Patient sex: F
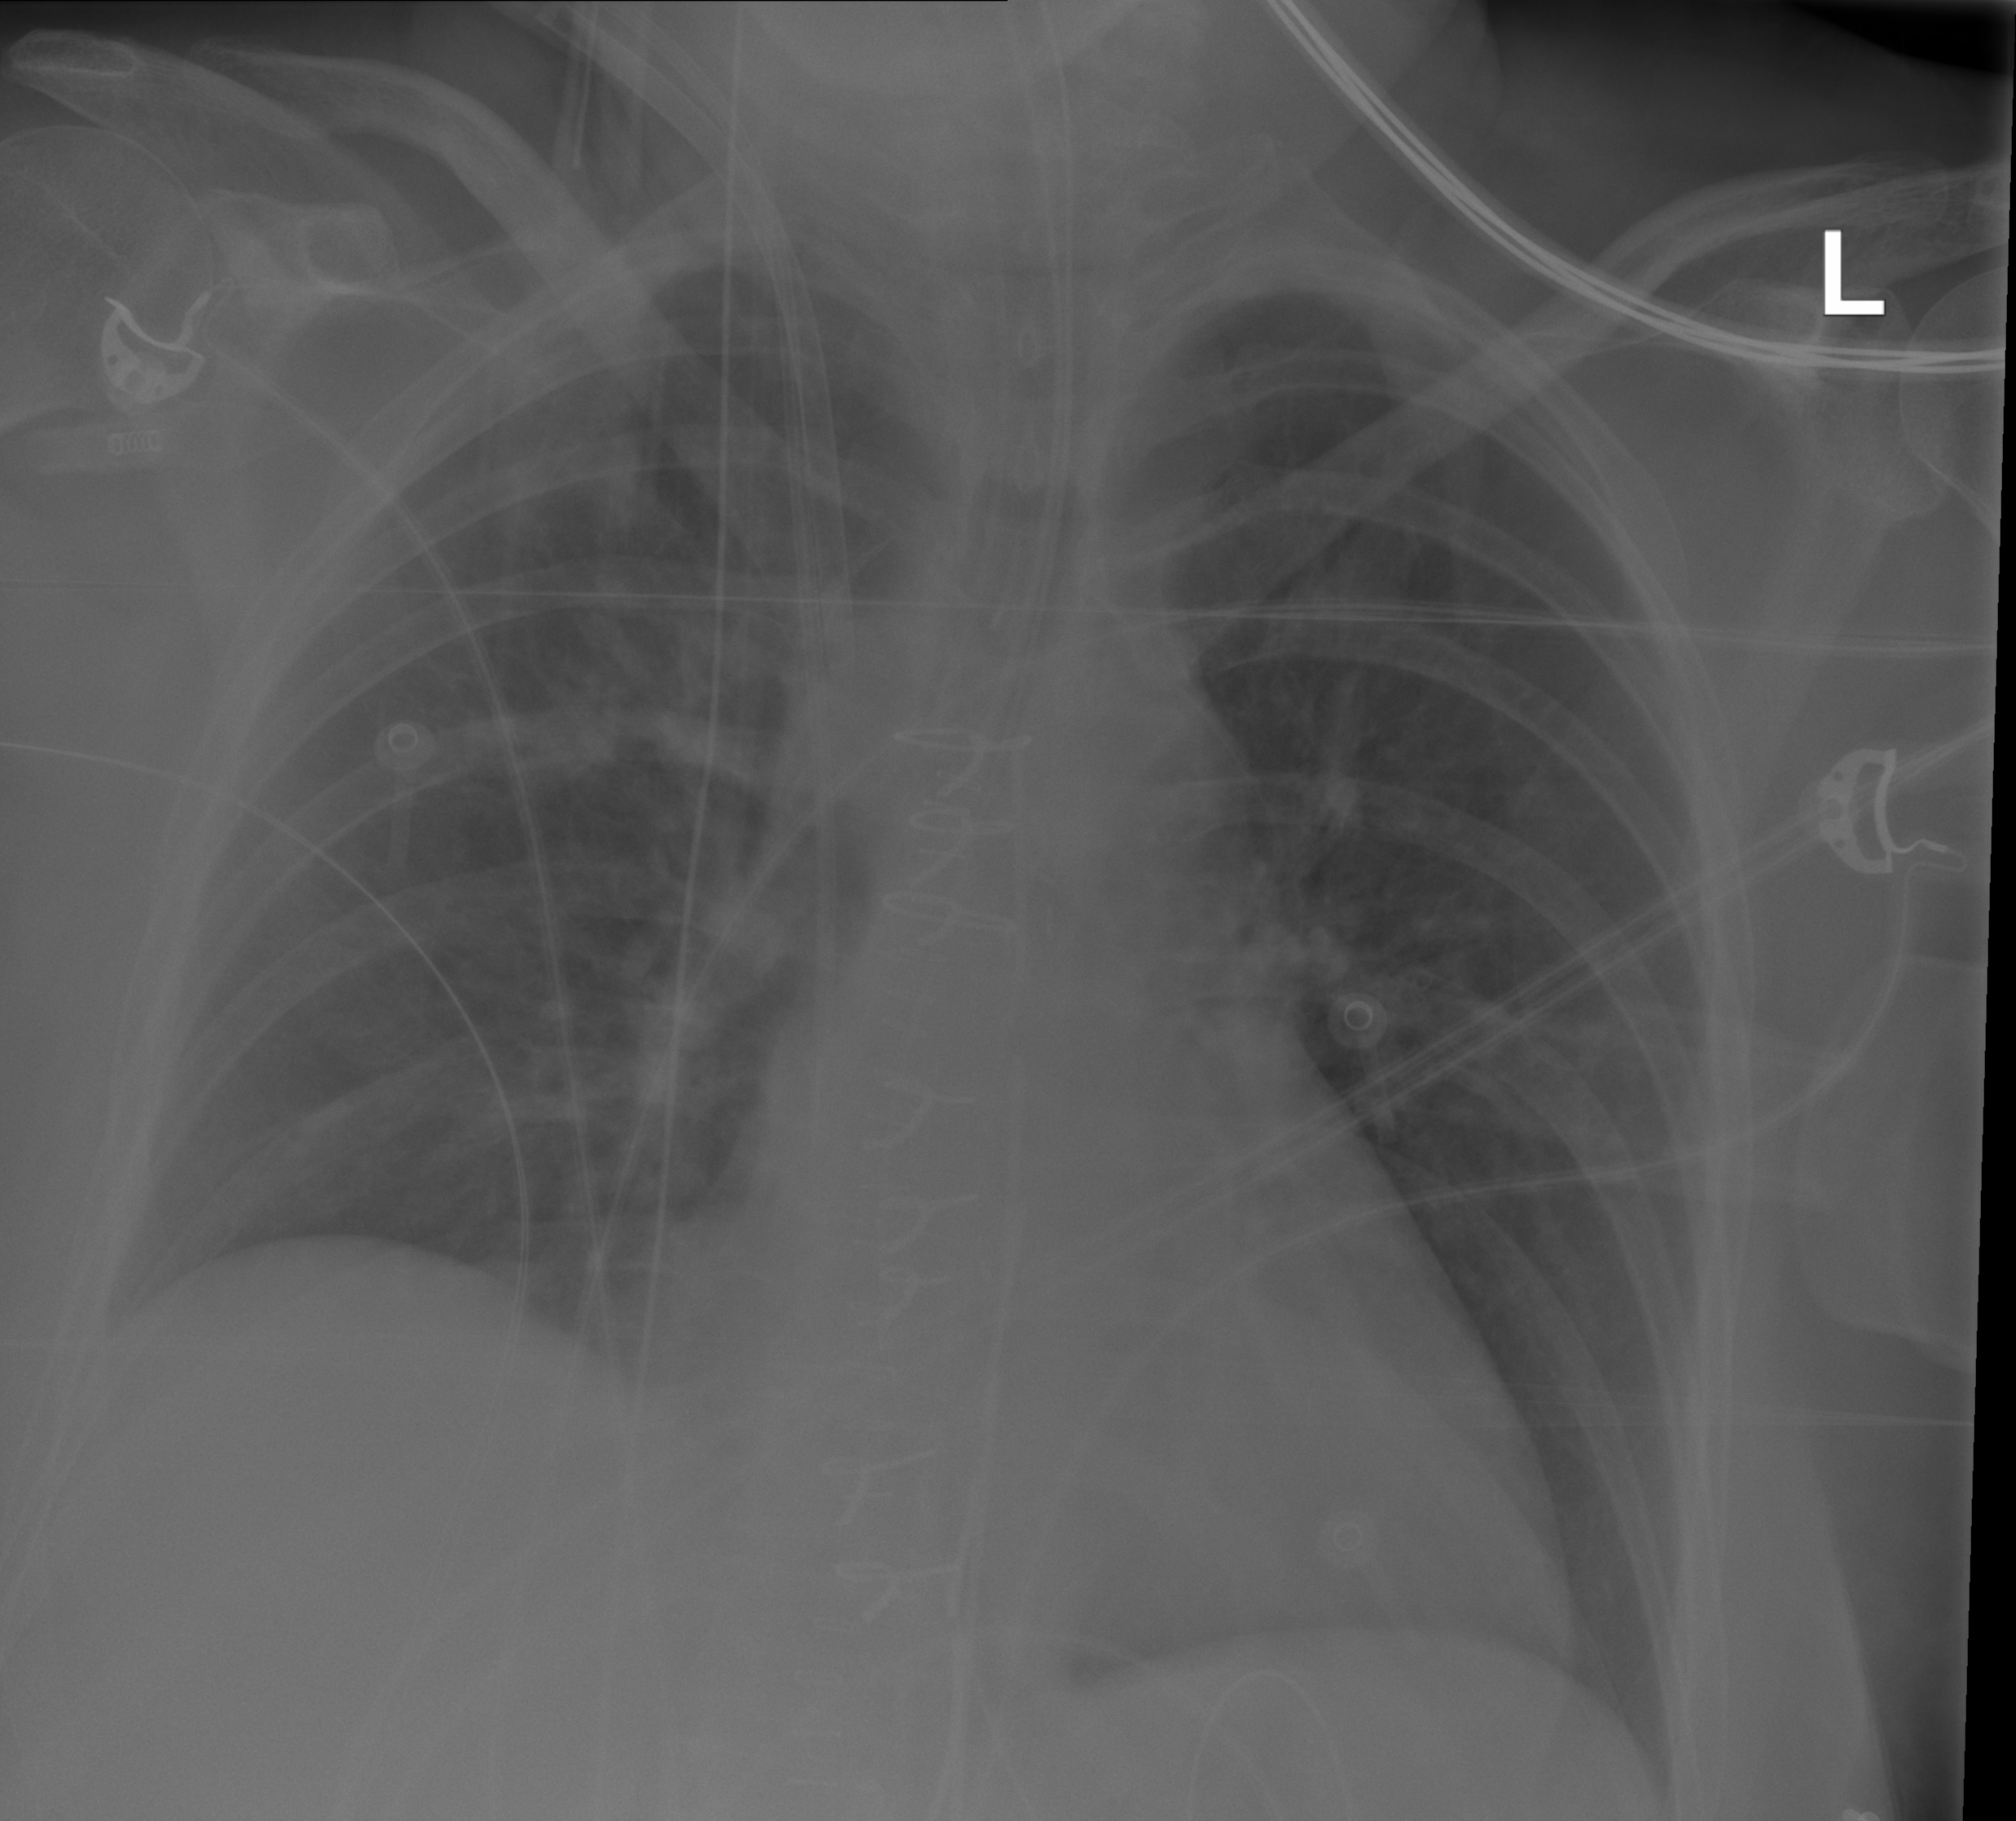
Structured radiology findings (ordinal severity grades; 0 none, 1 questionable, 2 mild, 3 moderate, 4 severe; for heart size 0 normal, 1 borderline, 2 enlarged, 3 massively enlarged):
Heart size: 0
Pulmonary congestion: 0
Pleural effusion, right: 0
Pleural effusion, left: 0
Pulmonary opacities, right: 0
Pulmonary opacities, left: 0
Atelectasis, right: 2
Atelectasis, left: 2